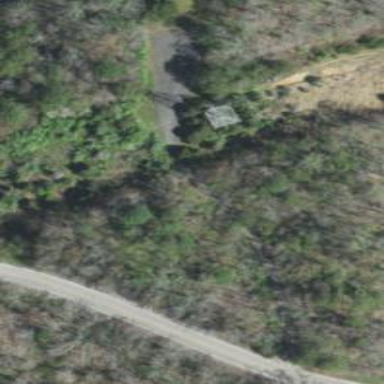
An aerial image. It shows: Driveway.